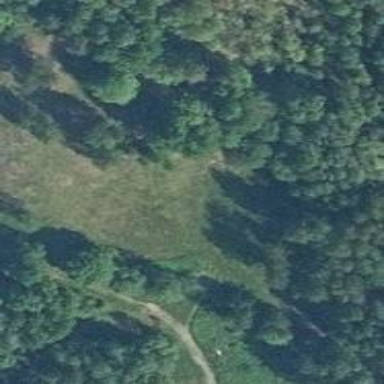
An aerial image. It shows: Disc golf hole.